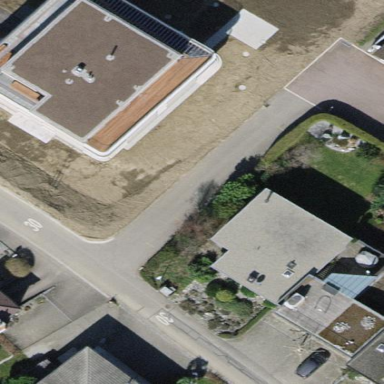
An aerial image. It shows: Apartment building with flat roof.